Interaction volume radius: 5 \u00c5
Interaction volume height: 15 \u00c5
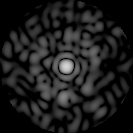
Disorder parameter: 0.8096